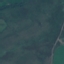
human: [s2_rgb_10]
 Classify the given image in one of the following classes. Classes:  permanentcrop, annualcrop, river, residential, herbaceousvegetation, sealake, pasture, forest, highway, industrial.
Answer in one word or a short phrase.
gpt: Pasture